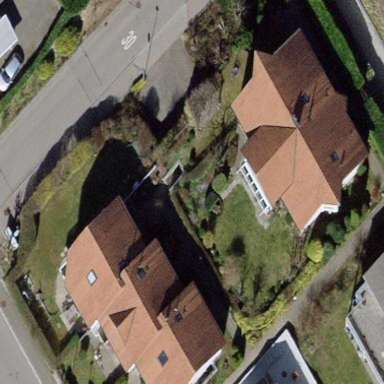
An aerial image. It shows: Terrace building.